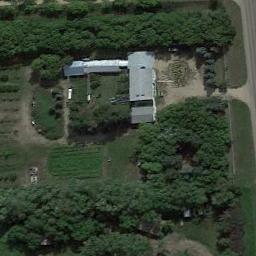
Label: sparse_residential